Question: I tried to read the text from an input field of a Wicket App, but I failed. The expected text is displayed in the browser, but it is not displayed in the DOM when I open the developer tools in chrome and inspect this field.
The expected text "Profilname_1562052971" is displayed as you can see in the left column of the screenshot, but I can't see this in the DOM (center column). When I have a look at the properties (right column) of this input element, I see value: "Profilname_1562052971", which is what I expected. Why isn't it displayed in the DOM?

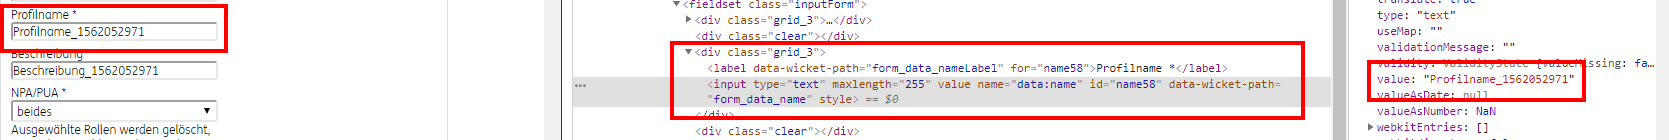
Answer: The truth is it probably you just see it as 'value name="data:name"' this comes from the form. The reason you don't see it in the DOM is that the value is inputted by the user and it is added to the attribute 'value' but this is not saved yet into the DOM! When you save this form it will be added.
To validate it with Selenium use 'element.get_attribute("value")'.
See <URL>.